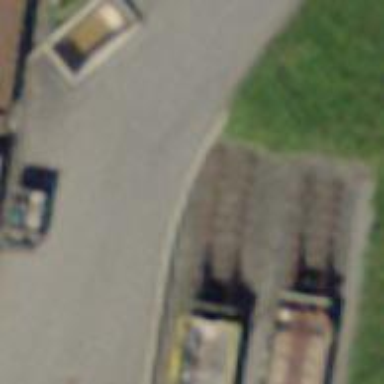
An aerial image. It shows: Railway yard used for servicing trains.